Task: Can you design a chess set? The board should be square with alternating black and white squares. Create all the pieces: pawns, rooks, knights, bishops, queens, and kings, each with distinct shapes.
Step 4674:
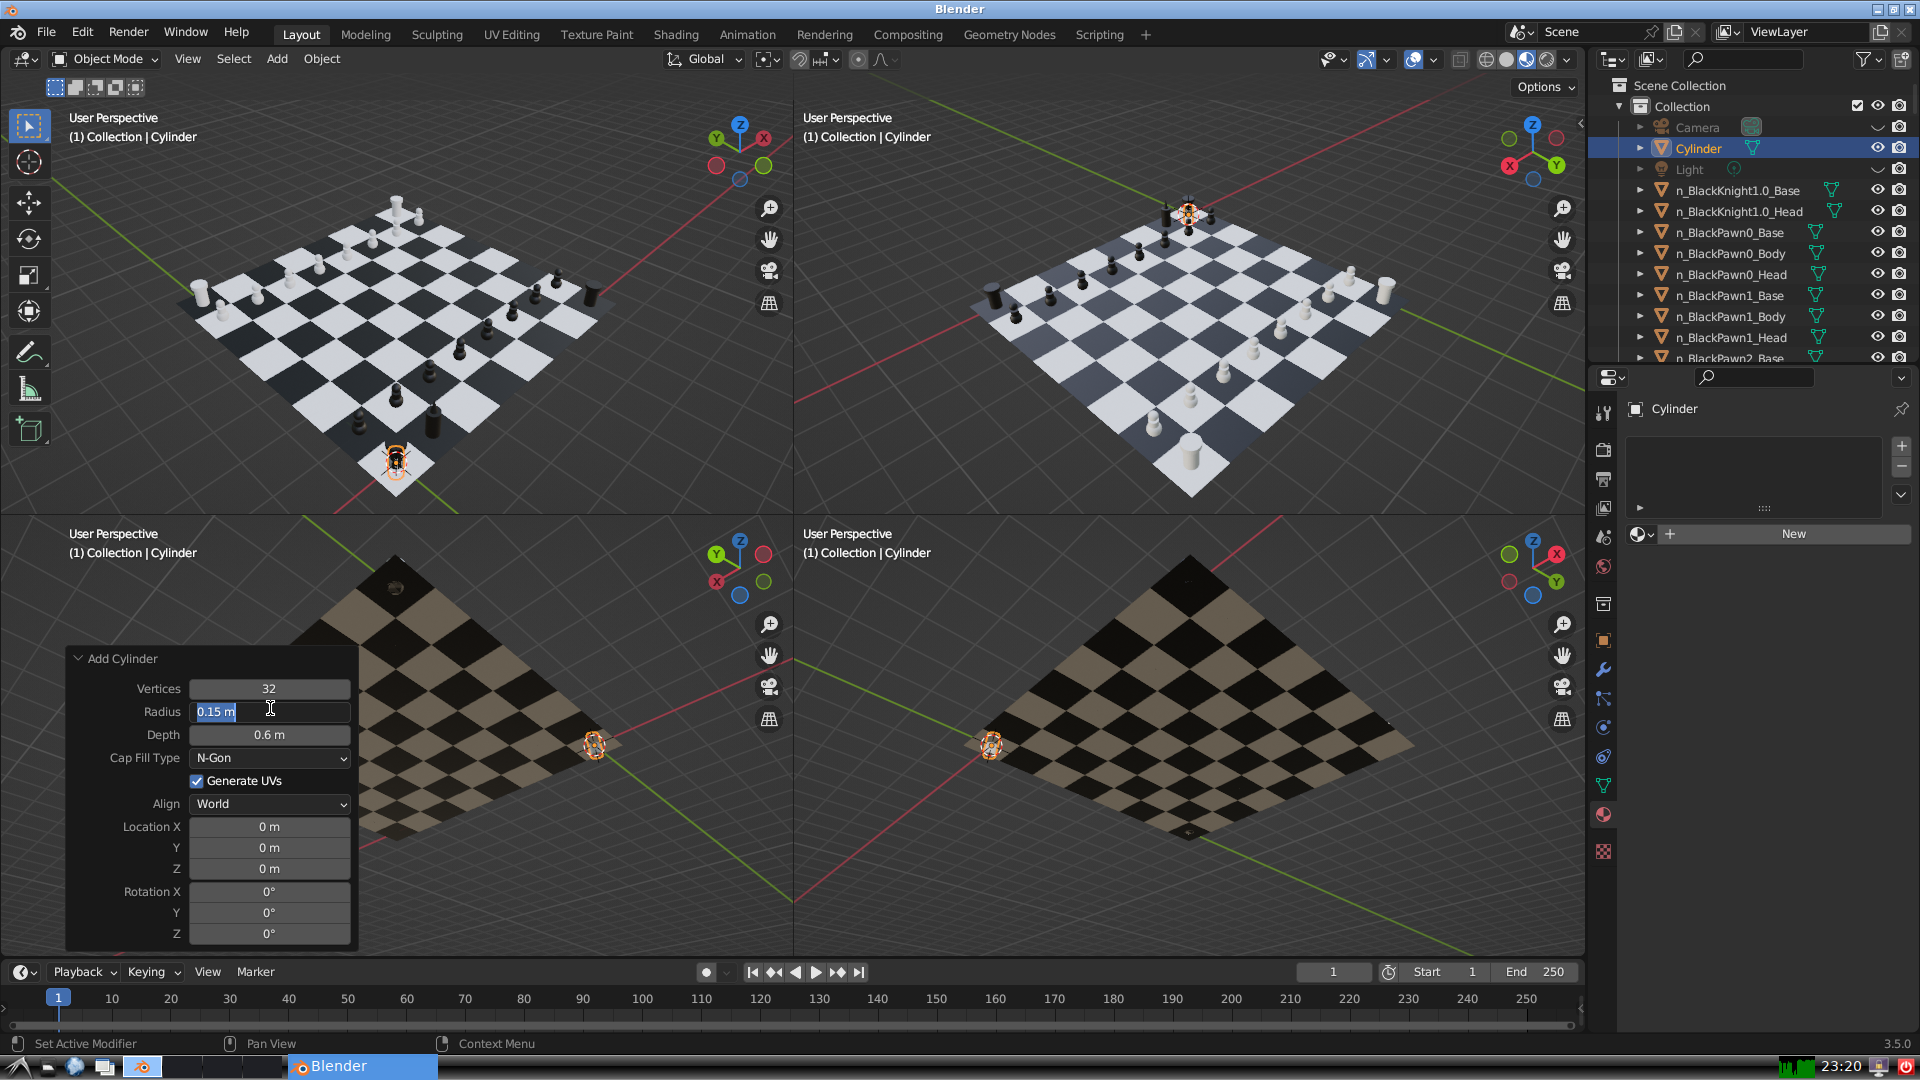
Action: input_text: 0.15